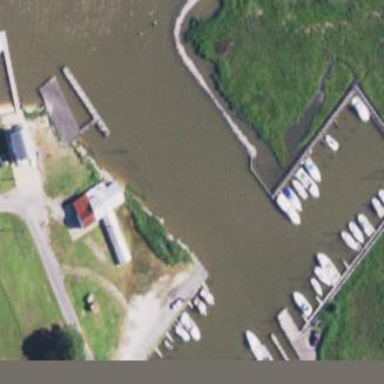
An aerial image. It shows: Dock located along the waterway.